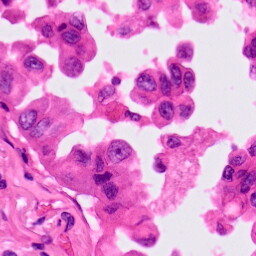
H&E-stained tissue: Lung